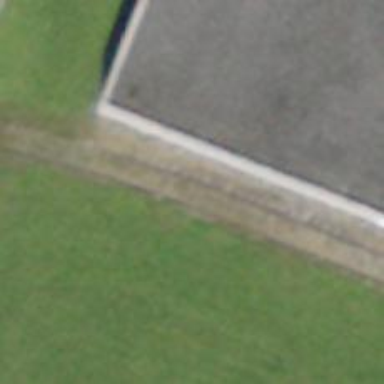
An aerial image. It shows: Disused railway spur.